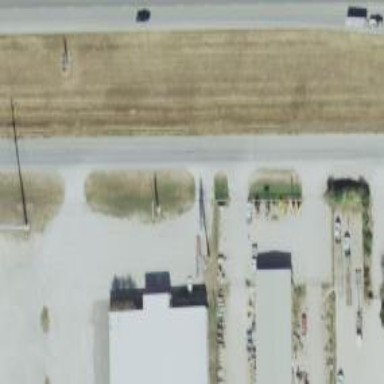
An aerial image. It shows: Tertiary road with asphalt surface and frontage road.